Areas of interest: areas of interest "Botanical Garden"
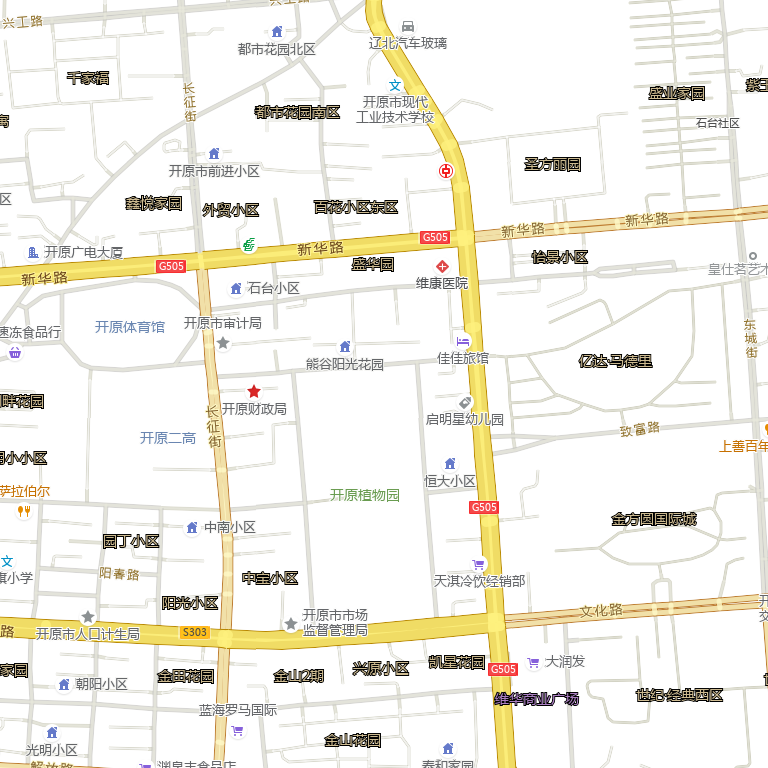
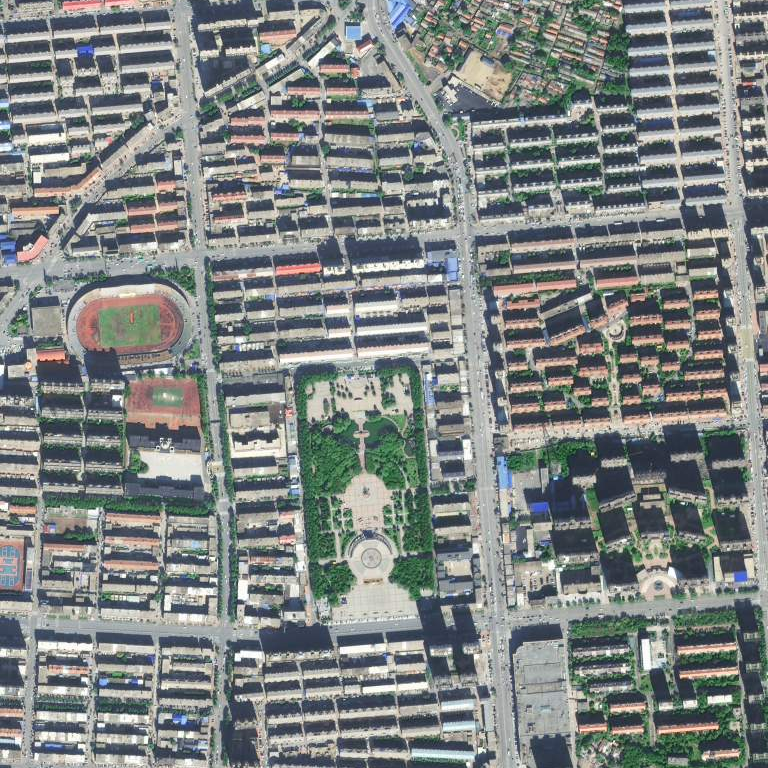